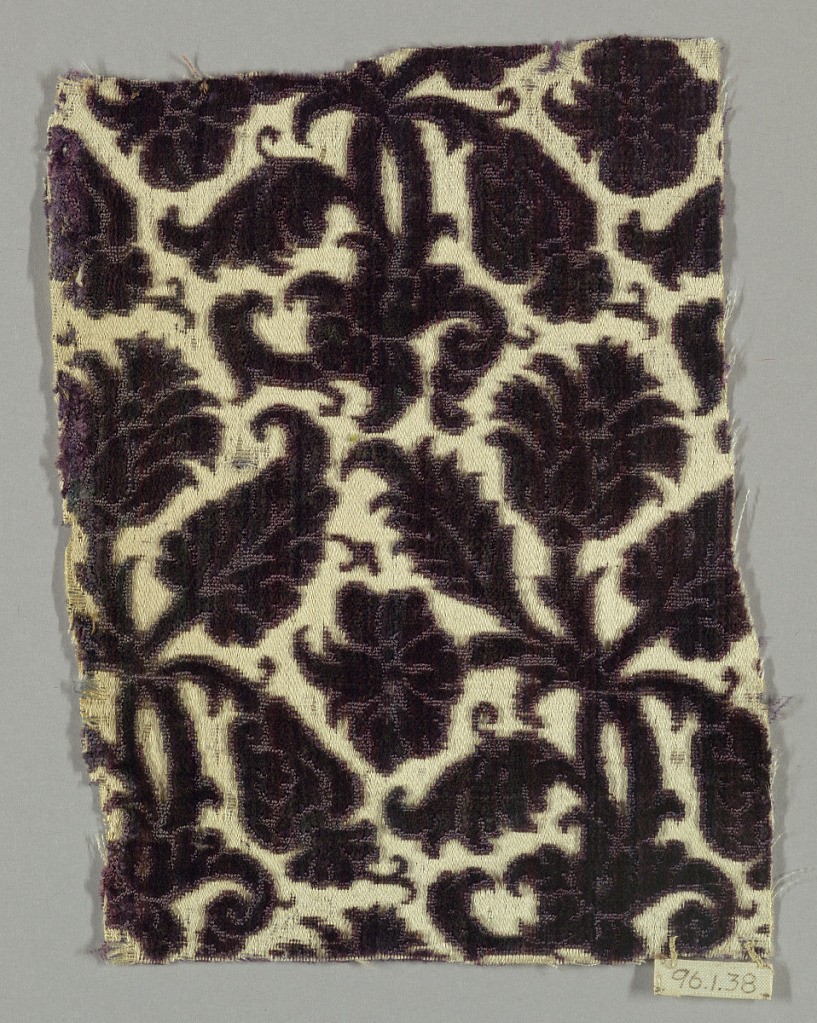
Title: Fragment
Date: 17th century
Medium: silk Technique: voided, cut and uncut pile in a satin foundation (ciselé velvet) Label: Silk cut, uncut velvet in a satin foundation
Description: Floral form with large leaves and blossoms in deep plum (almost black) on a white background.